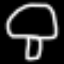
Label: mushroom